【题型】解答题　【知识点】立体几何　【难度】easy
我国古代数学名著《九章算术》，将底面为矩形且有一条侧棱垂直于底面的四棱锥称为“阳马”。如图所示，在长方体 \(ABCD-A_1B_1C_1D_1\) 中，已知 \(AB=BC=2\)，\(AA_1=3\)。

(1) 求证：四棱锥 \(D_1-ABCD\) 是一个“阳马”，并求该“阳马”的体积；

(2) 求该“阳马” \(D_1-ABCD\) 的外接球的表面积。
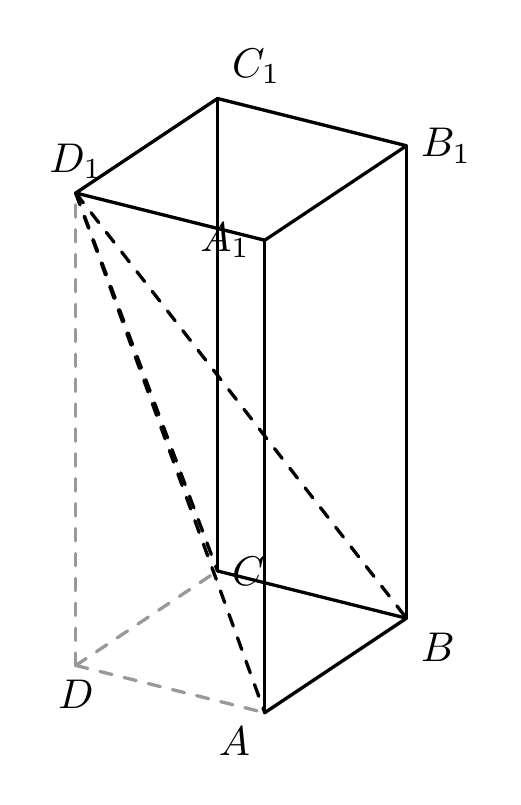
【解答】
\textbf{【答案】}
(1) 证明见解析，\(\boldsymbol{4}\)
(2) \(\boldsymbol{17\pi}\)

\vspace{0.5em}
\textbf{【知识点】}锥体体积的有关计算、球的表面积的有关计算、多面体与球体内切外接问题

\vspace{0.5em}
\textbf{【分析】}
(1) 根据 \(DD_1 \perp\) 平面 \(ABCD\)，且 \(ABCD\) 是矩形，可证明四棱锥是“阳马”，根据锥体的体积公式可求其体积；
(2) 根据长方体的外接球即为四棱锥的外接球，长方体的对角线就是外接球的直径，结合球体的表面积公式求解。

\vspace{0.5em}
\textbf{【详解】}
(1) 因为长方体 \(ABCD-A_1B_1C_1D_1\) 中，\(DD_1 \perp\) 平面 \(ABCD\)，且 \(ABCD\) 是矩形，
所以四棱锥 \(D_1-ABCD\) 中，底面 \(ABCD\) 是矩形，且侧棱 \(DD_1 \perp\) 底面 \(ABCD\)，
故四棱锥 \(D_1-ABCD\) 是一个“阳马”。

体积：
\[
V = \frac{1}{3}S_{ABCD} \times DD_1 = \frac{1}{3} \times 2 \times 2 \times 3 = 4.
\]

---

(2) 长方体的外接球即为四棱锥 \(D_1-ABCD\) 的外接球。
已知 \(AB=BC=2\)，\(AA_1=3\)，
则长方体的体对角线长为：
\[
\sqrt{2^2 + 2^2 + 3^2} = \sqrt{17},
\]
故外接球半径 \(R = \frac{\sqrt{17}}{2}\)。

该“阳马”外接球的表面积为：
\[
S = 4\pi R^2 = 4\pi \times \left(\frac{\sqrt{17}}{2}\right)^2 = 17\pi.
\]

综上所述，答案为 (1) \(\boldsymbol{4}\)；(2) \(\boldsymbol{17\pi}\)。